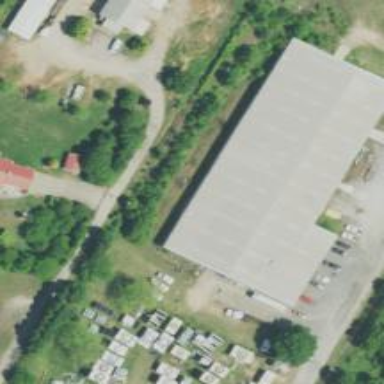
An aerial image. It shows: Commercial building.